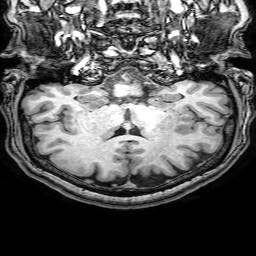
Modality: T1w
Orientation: sagittal
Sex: female
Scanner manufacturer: philips
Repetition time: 0.008107 s
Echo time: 0.00371 s